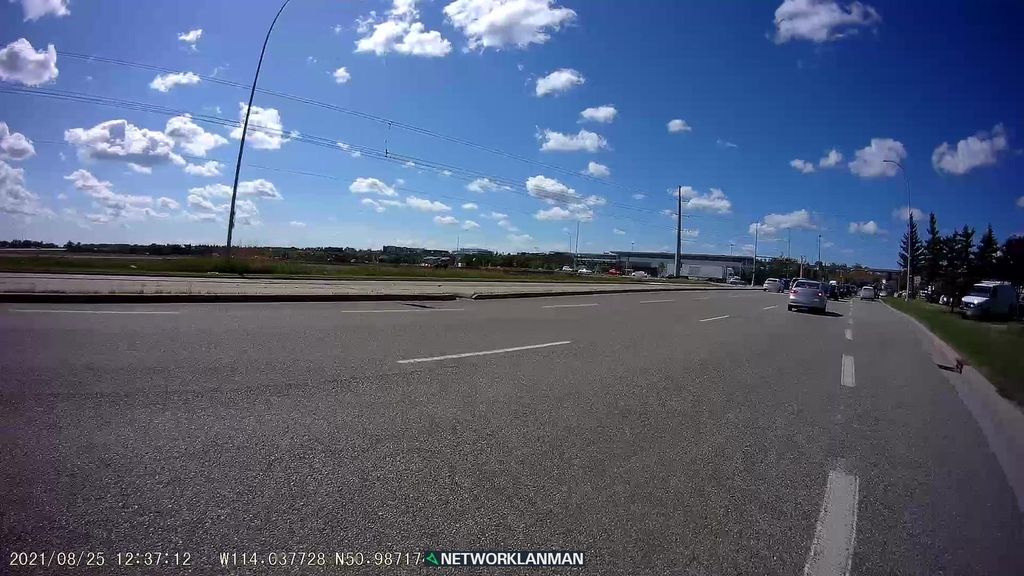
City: calgary